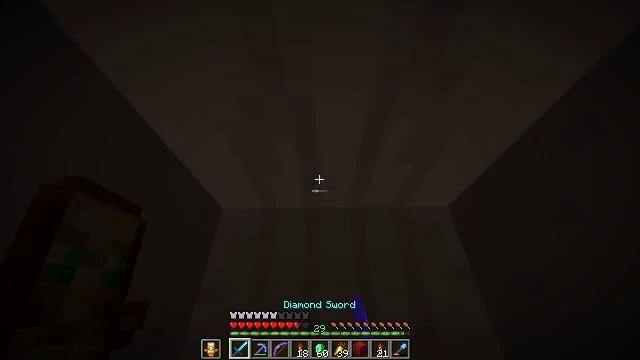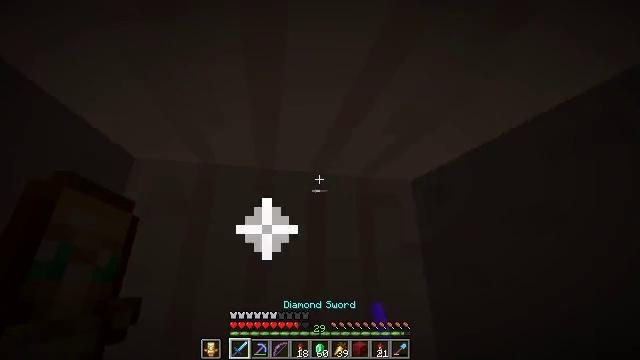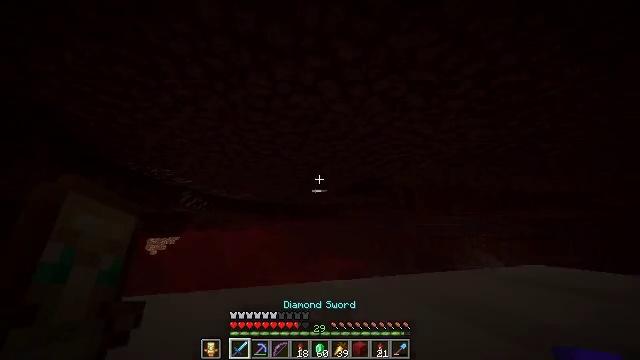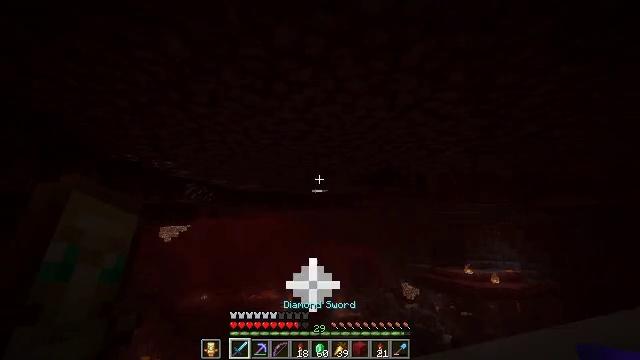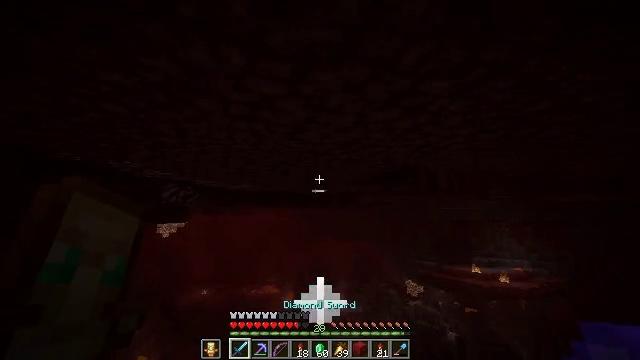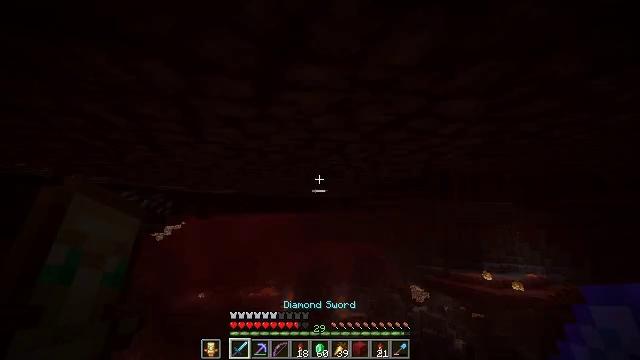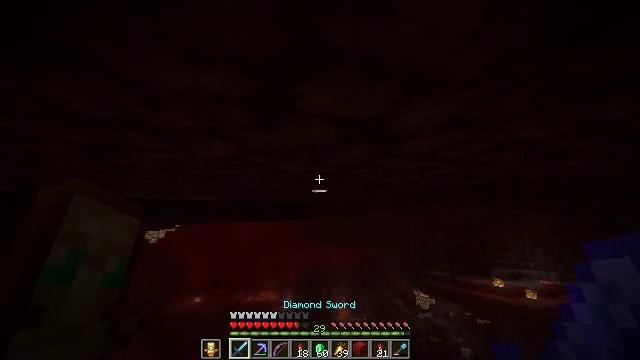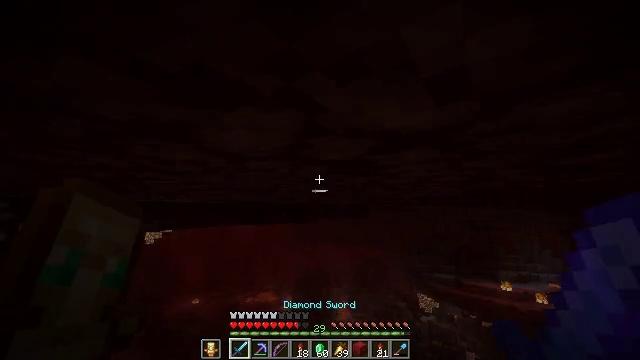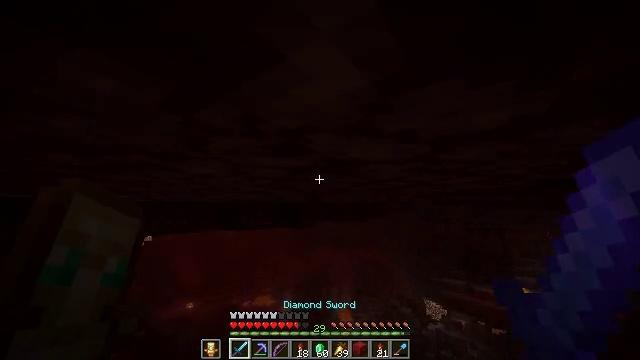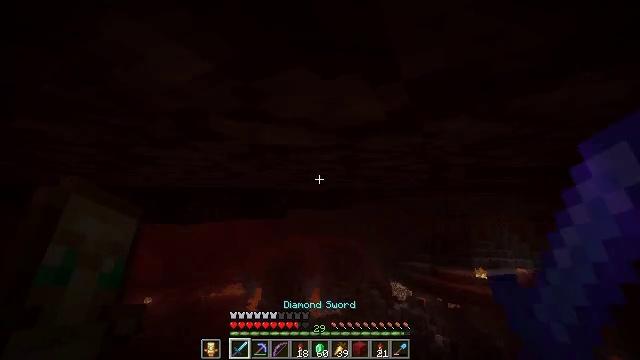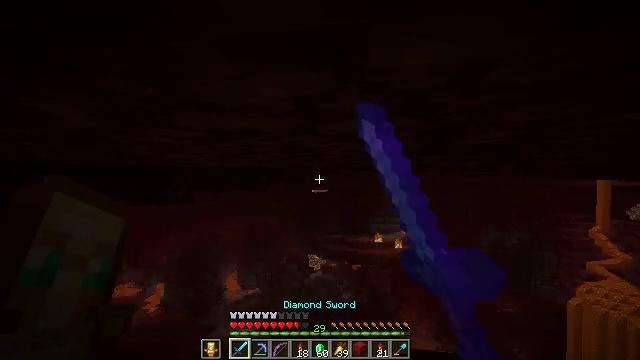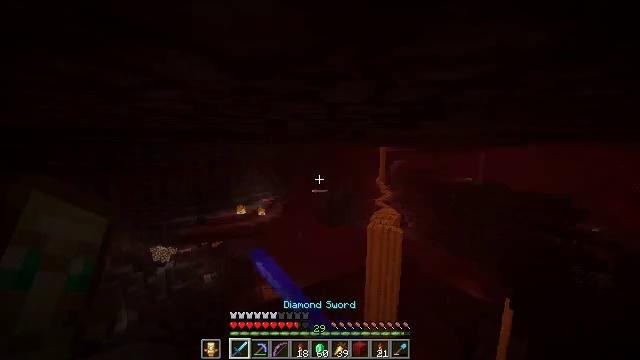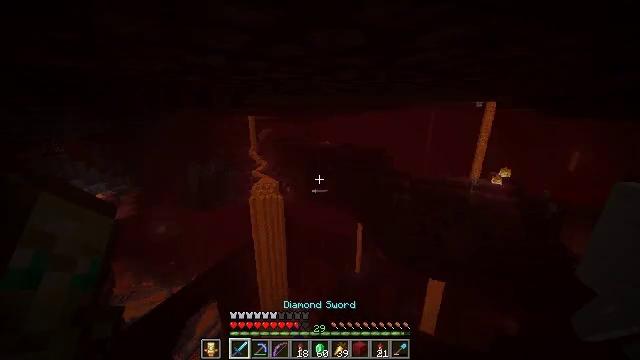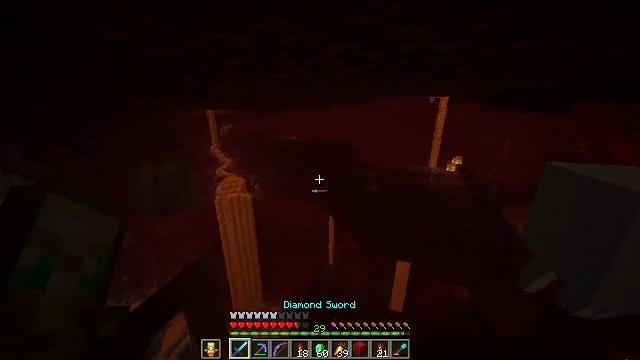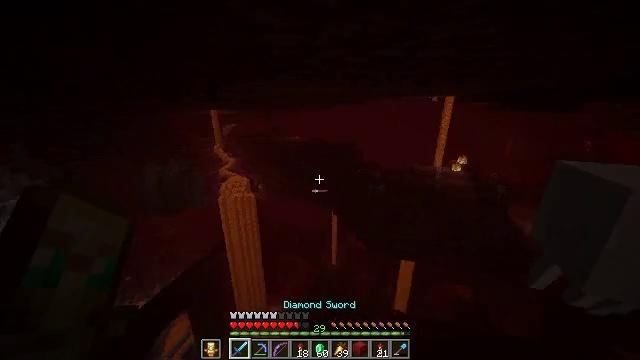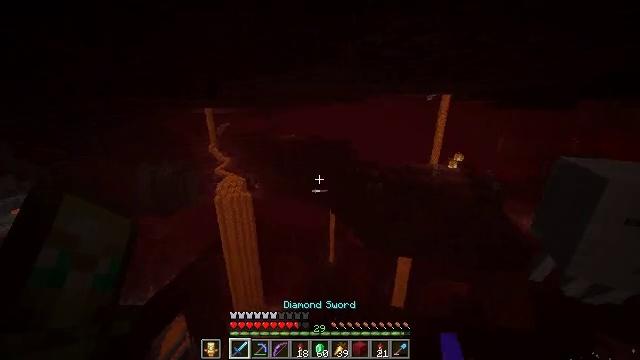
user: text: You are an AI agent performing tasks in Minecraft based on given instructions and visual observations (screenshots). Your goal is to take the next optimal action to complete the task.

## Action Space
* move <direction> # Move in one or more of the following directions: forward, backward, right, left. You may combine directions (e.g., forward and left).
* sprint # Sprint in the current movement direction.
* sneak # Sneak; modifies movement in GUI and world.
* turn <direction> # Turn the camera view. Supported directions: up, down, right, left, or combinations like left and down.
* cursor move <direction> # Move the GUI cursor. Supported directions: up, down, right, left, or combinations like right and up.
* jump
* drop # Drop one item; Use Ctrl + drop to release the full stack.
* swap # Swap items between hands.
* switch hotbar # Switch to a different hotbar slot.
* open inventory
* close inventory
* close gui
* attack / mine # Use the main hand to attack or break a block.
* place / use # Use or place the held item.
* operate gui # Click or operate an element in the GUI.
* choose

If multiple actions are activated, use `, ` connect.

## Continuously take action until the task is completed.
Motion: motion action
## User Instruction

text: Hunt the ghast.
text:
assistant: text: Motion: move forward, turn right and down
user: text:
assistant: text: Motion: move forward, turn right and down
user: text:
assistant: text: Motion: move forward, turn left and down
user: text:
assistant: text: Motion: move forward and move left, turn down
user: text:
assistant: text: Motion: move forward and move left
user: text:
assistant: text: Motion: move forward and move left
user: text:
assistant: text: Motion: move forward and move left
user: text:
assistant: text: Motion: move forward and move left
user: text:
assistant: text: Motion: move forward and move left, turn right and down, attack / mine
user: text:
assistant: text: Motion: move forward and move left, turn right and down, attack / mine
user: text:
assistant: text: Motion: move forward and move left, turn right and down, attack / mine
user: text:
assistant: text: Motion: move forward and move left, turn right and down
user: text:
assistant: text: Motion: move forward, turn right and down
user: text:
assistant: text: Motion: move forward
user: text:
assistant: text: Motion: move forward, turn right
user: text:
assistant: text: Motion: move forward, turn right
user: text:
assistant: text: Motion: move forward, turn right and down
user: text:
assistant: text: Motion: move forward, turn right and down
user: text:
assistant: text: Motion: move forward, turn right and up
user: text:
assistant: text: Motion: move forward, turn left and up
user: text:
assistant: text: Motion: move forward
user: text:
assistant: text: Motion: move forward, sprint, turn left and up
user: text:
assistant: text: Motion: move forward, sprint, turn left and up
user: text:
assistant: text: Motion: move forward, sprint
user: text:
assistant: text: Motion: move forward, sprint
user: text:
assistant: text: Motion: move forward, sprint
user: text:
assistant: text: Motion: move forward, sprint
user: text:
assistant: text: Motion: move forward, sprint
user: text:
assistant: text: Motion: move forward, sprint
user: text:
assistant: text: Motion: move forward, sprint, turn left